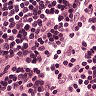
Metastatic tissue present: no